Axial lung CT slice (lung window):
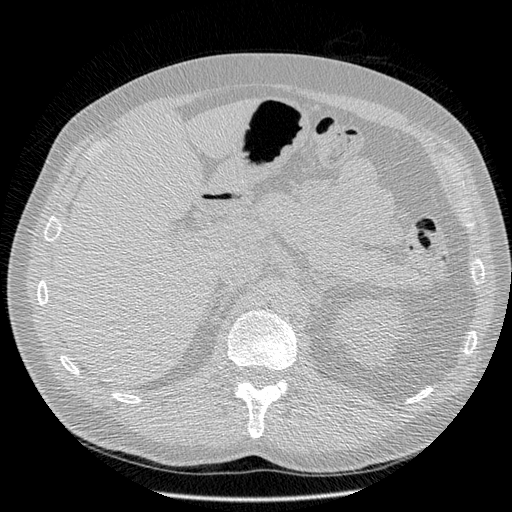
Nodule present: no